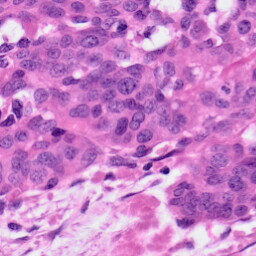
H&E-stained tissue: Ovarian